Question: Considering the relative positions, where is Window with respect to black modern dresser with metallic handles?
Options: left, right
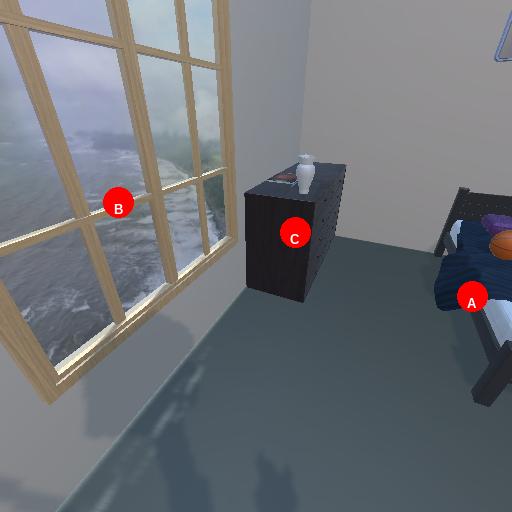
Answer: left